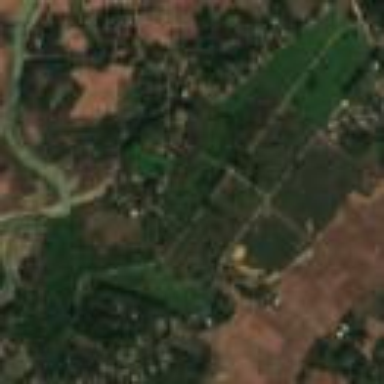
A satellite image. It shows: Orchard consisting of tea plants.